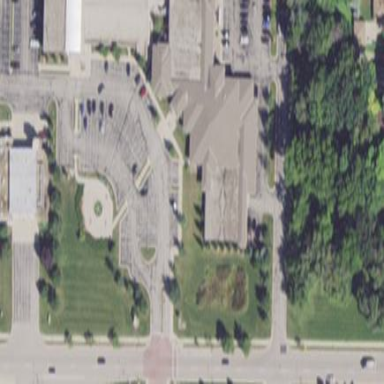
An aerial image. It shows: Police building.